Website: lowes
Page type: order-returns
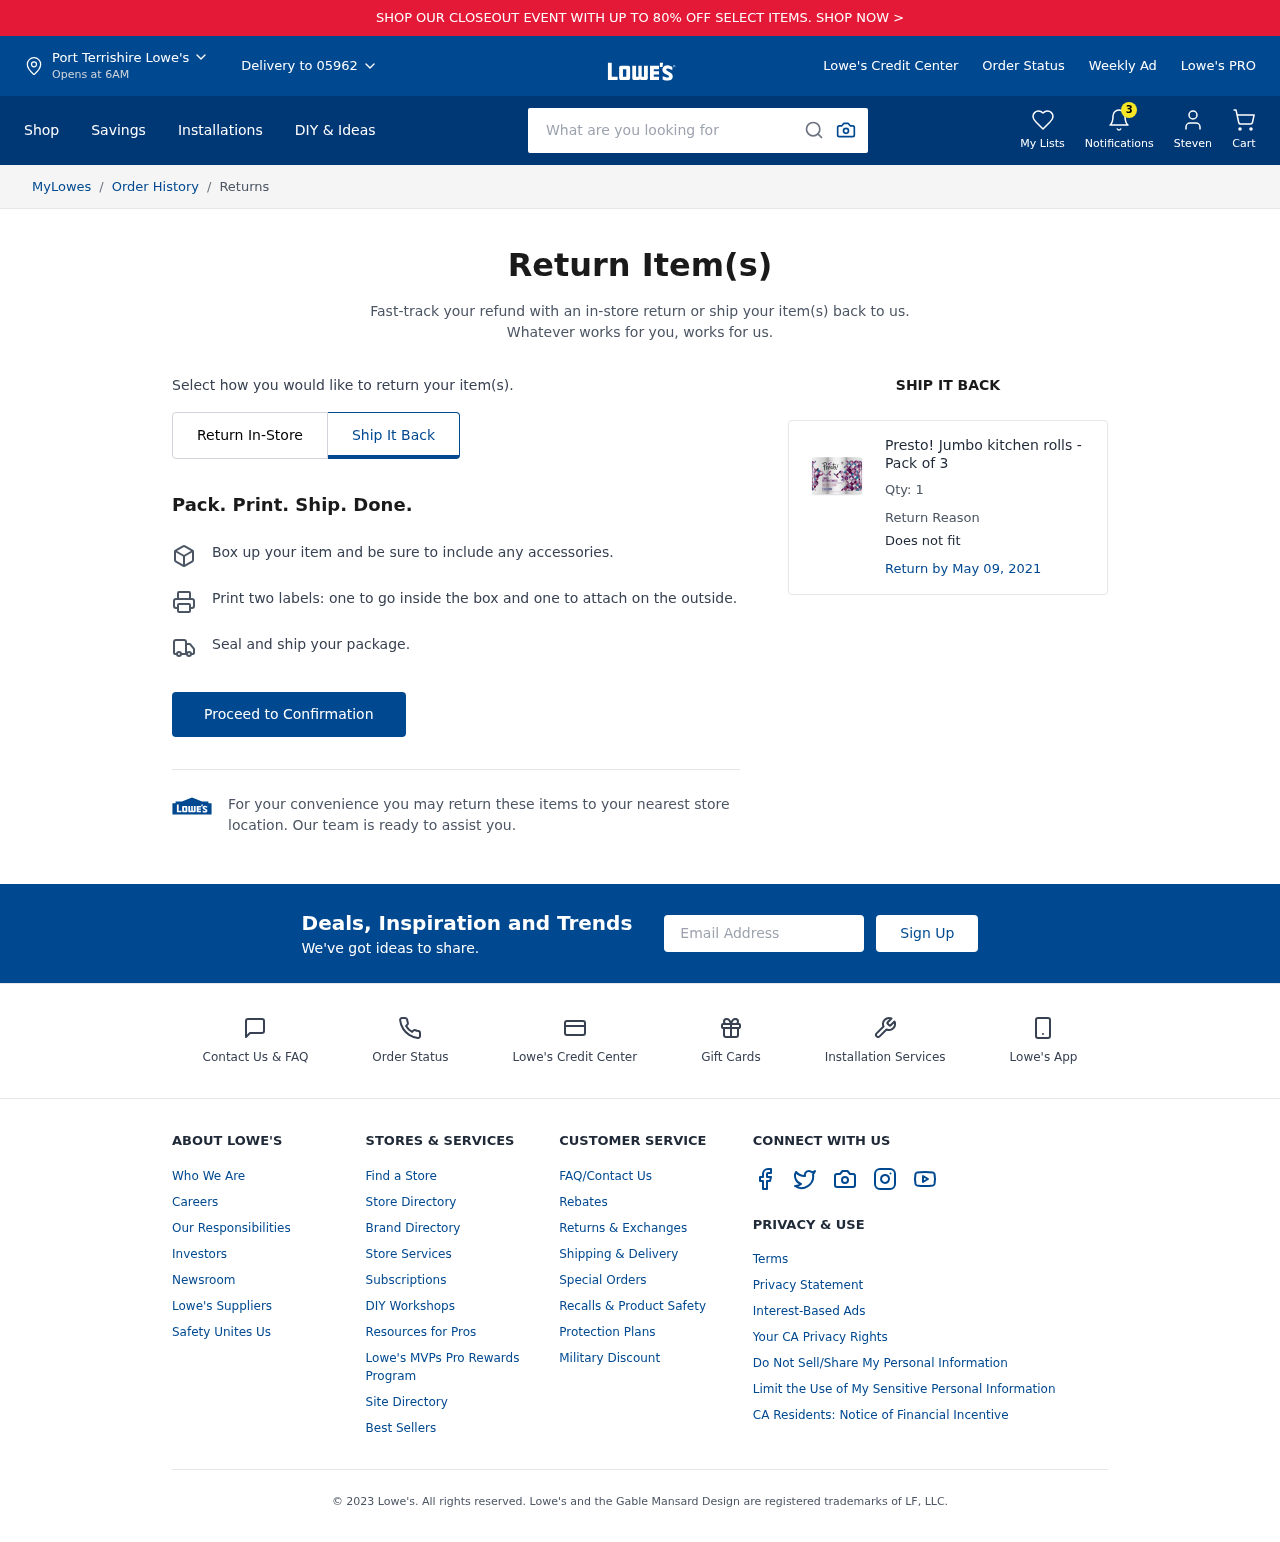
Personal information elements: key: PII_CITY
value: Port Terrishire
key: PII_EMAIL
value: stevenlogan@hotmail.com
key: PII_FIRSTNAME
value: Steven
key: PII_POSTCODE
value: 05962
Product elements: key: PRODUCT1_NAME
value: Presto! Jumbo kitchen rolls - Pack of 3
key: PRODUCT1_QUANTITY
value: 1
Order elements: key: ORDER_RETURN_BY_DATE
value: May 09, 2021
Search elements: key: HEADER_SEARCH
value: What are you looking for
Other elements: key: NOTIFICATION_COUNT
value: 3